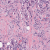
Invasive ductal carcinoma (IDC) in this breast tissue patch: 1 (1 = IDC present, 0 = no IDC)